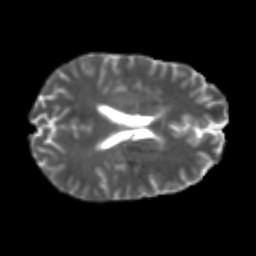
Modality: T2w
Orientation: axial
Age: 26
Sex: male
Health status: healthy
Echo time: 0.074 s